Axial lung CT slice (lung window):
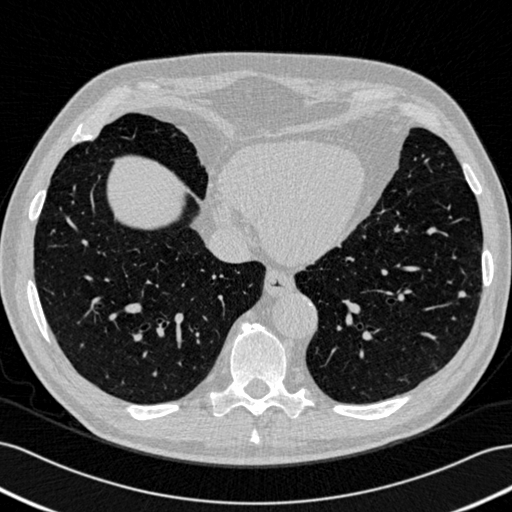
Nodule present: yes
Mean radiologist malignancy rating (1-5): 2.25